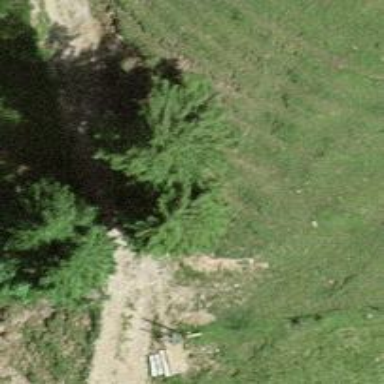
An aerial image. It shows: Path with grade4 tracktype.